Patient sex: M
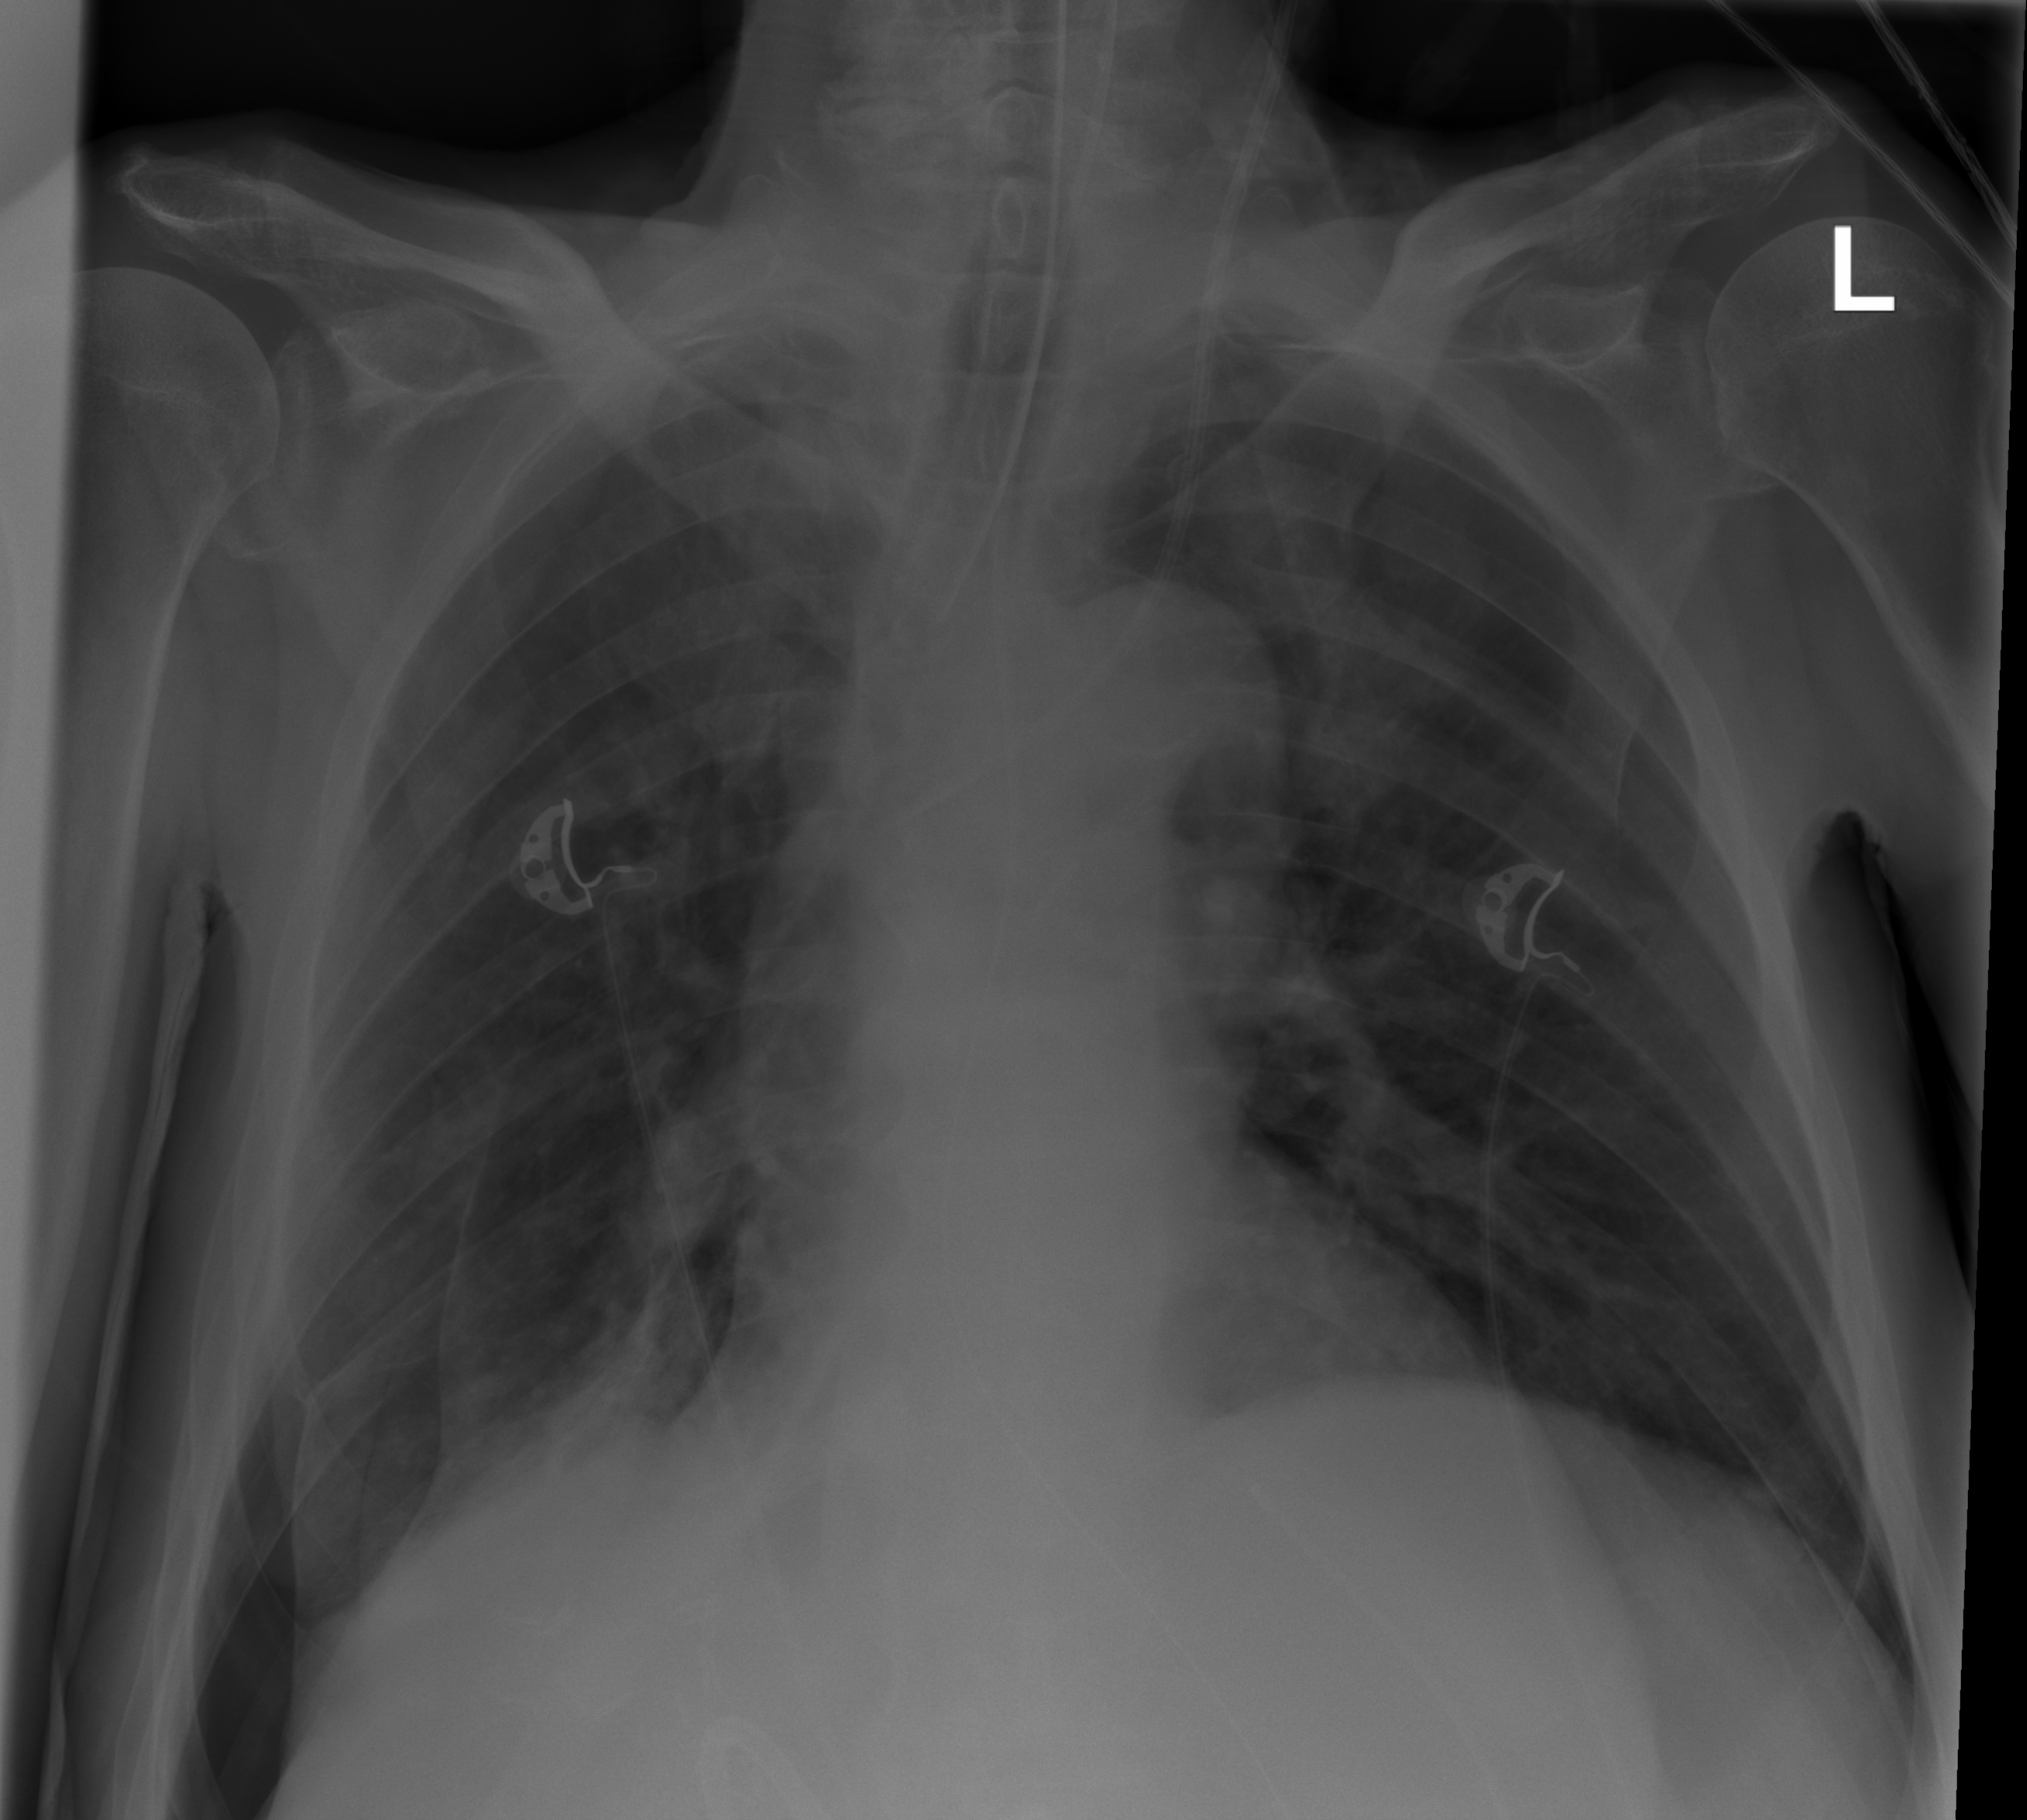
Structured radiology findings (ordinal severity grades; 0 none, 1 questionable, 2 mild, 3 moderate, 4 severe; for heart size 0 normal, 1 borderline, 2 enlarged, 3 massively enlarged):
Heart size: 0
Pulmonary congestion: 0
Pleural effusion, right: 0
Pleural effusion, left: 0
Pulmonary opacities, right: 0
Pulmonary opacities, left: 0
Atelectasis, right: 2
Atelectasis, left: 0